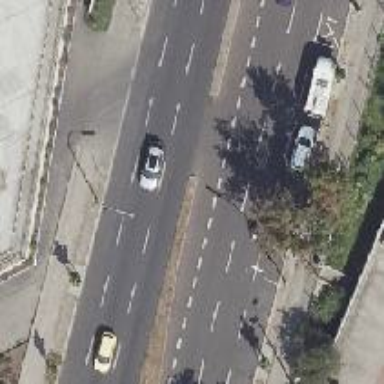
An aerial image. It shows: Secondary road with asphalt surface.